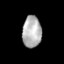
Tissue: prostate
Cell type: T cells
Senescence score: 0.3265
Nuclear area (px): 591
Mean DAPI intensity: 177.337